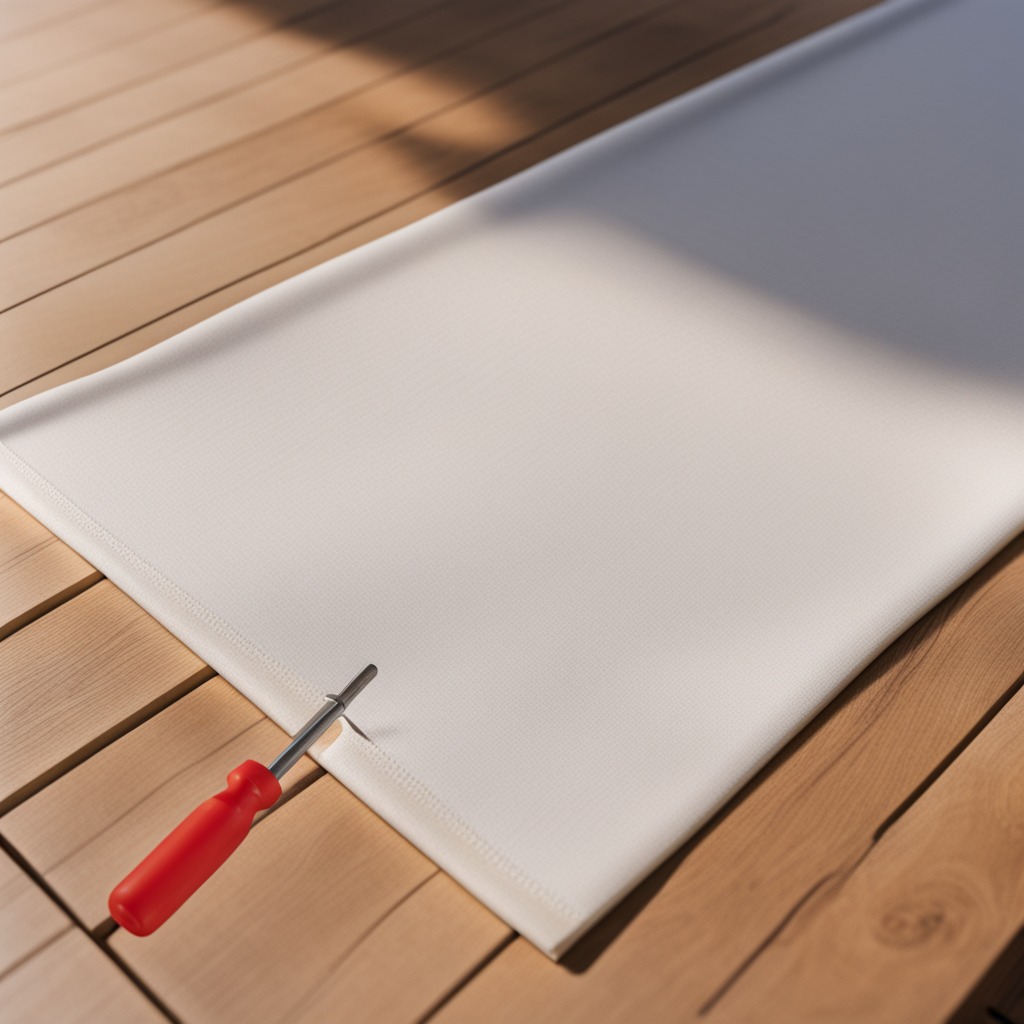
A screwdriver lies on the wooden table in the outdoor workshop.